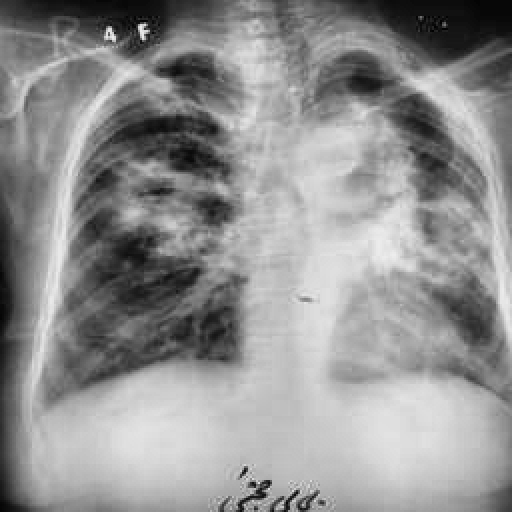
Finding: TUBERCULOSIS